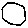
Label: hexagon